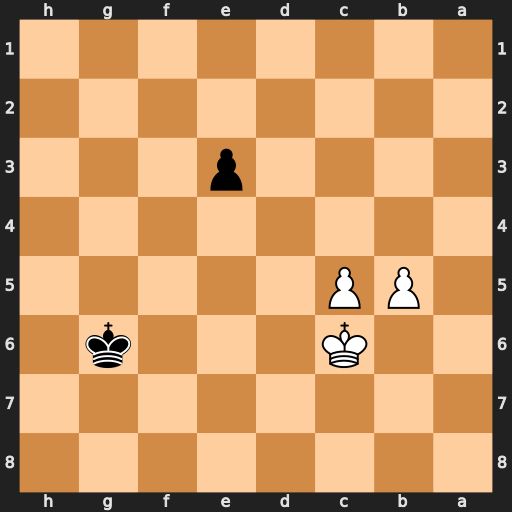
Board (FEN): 8/8/2K3k1/1PP5/8/4p3/8/8
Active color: b
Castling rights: -
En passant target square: -
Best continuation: e2 Kb7 e1=Q